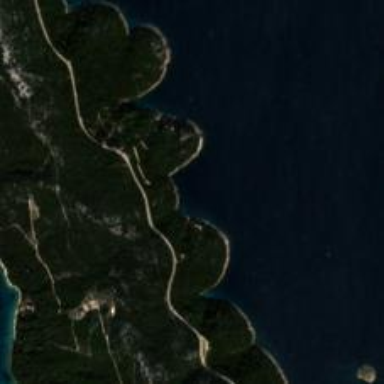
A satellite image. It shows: Beautiful bay with natural surroundings.